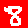
Digit: 8